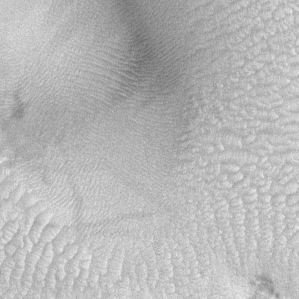
Label: frost